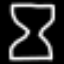
Label: hourglass